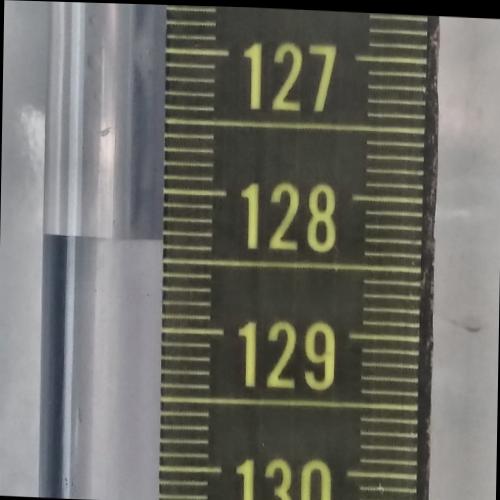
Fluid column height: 128.4 cm